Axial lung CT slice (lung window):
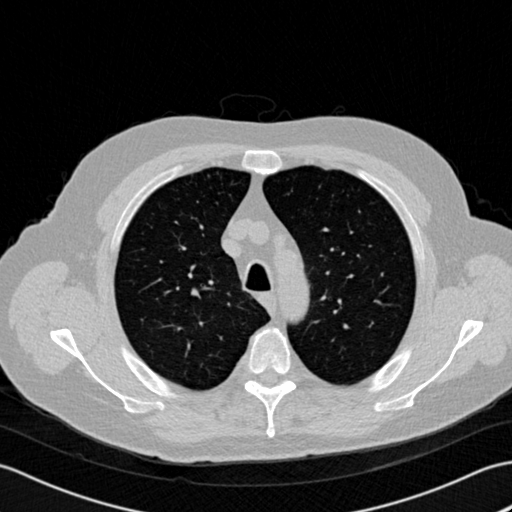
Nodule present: no